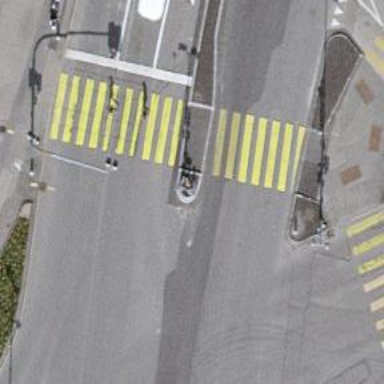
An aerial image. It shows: Traffic calming island.